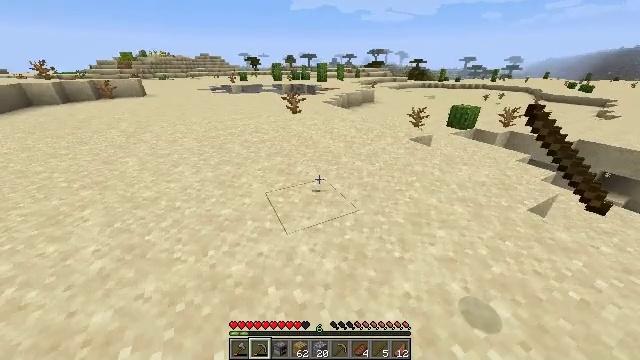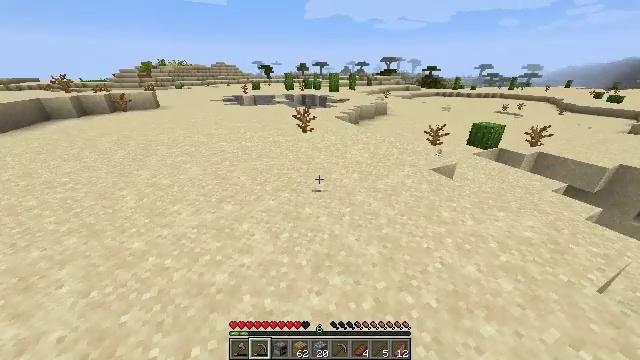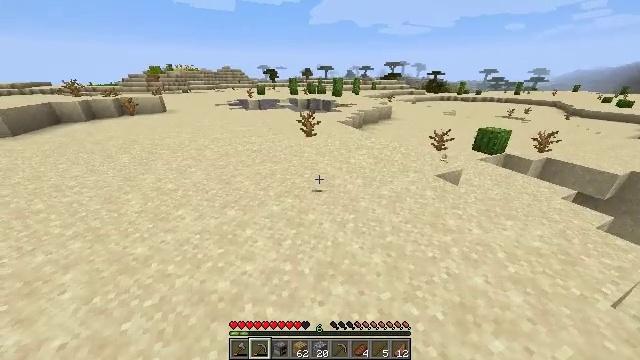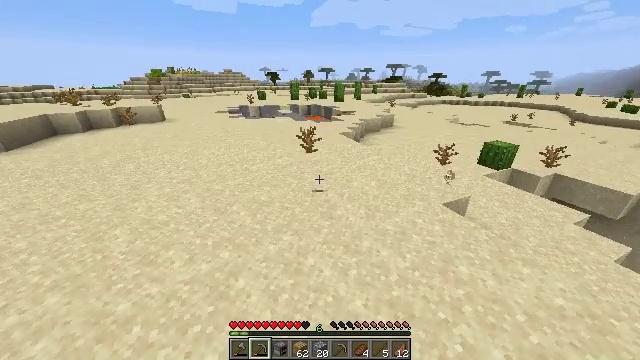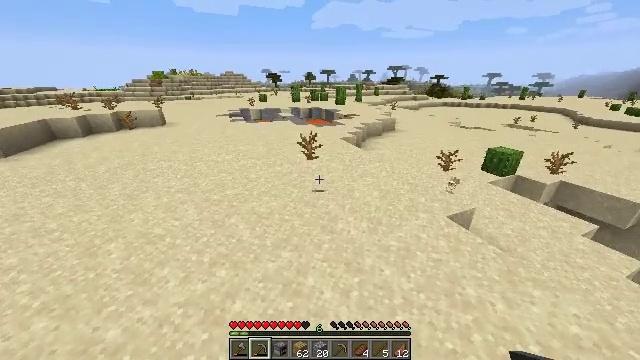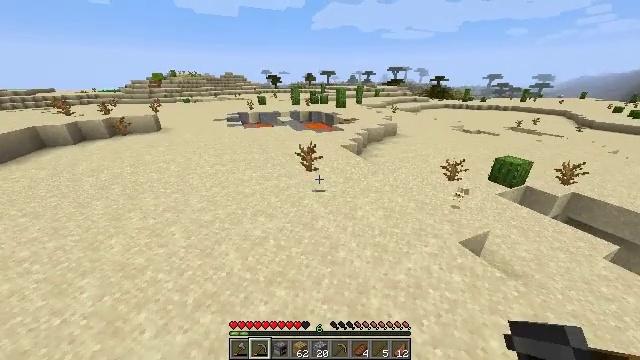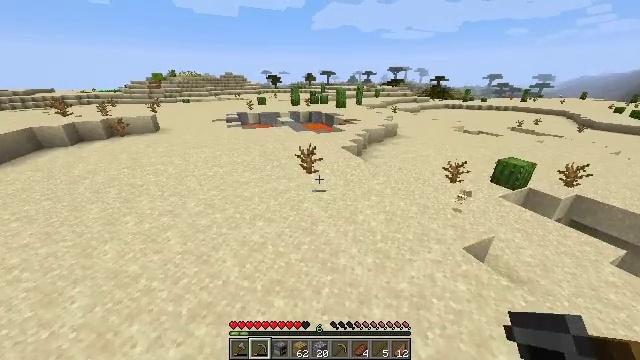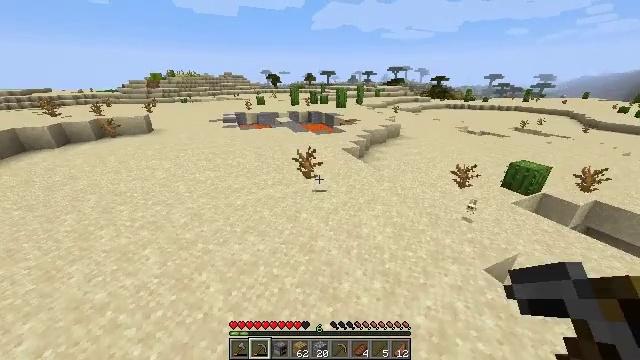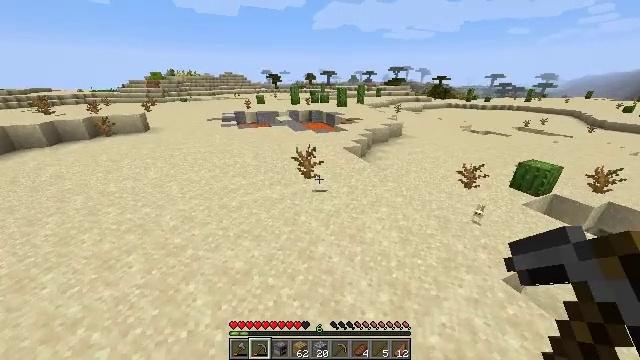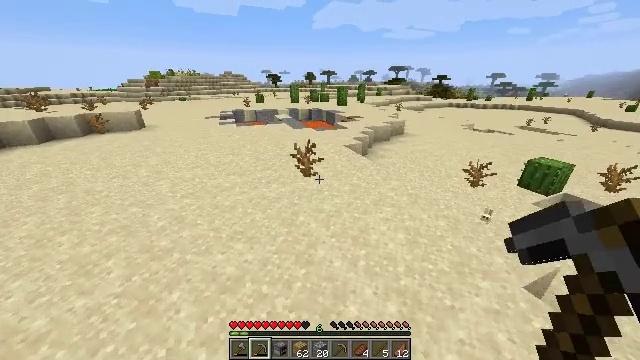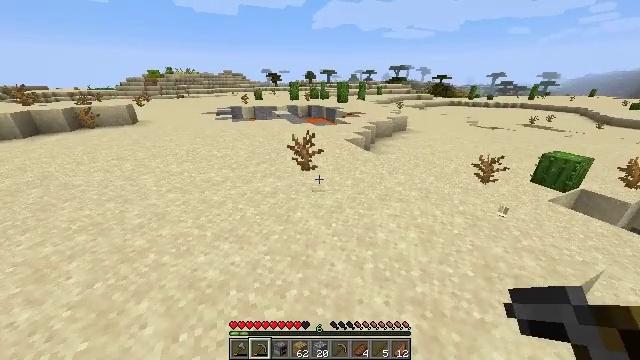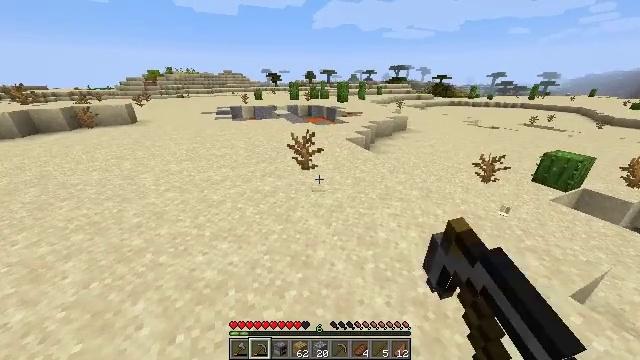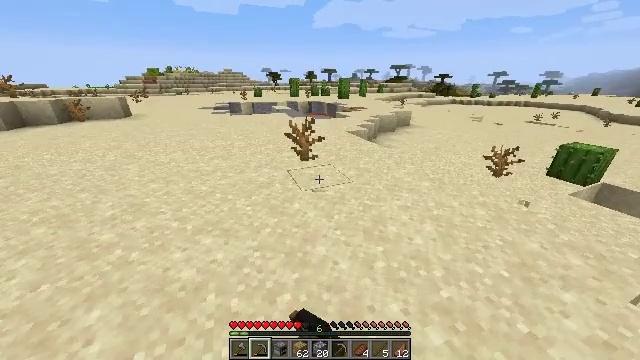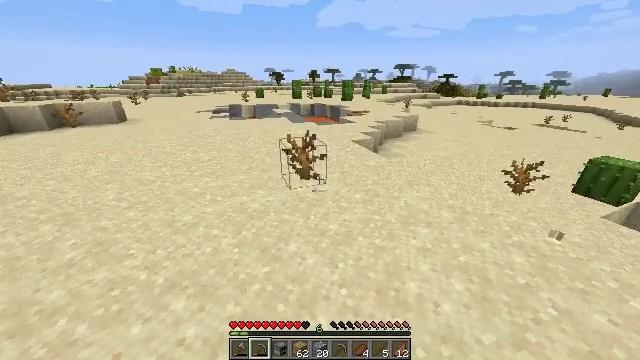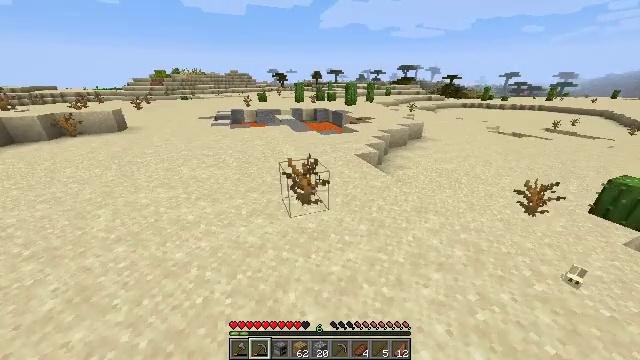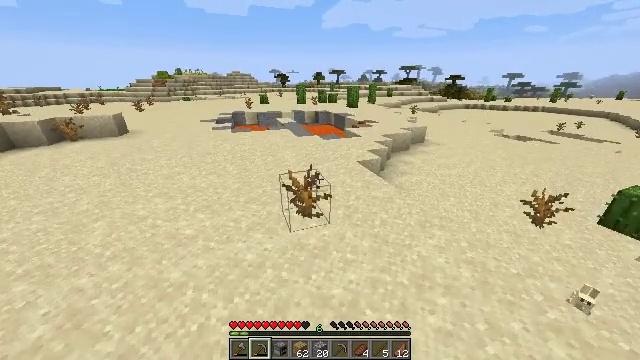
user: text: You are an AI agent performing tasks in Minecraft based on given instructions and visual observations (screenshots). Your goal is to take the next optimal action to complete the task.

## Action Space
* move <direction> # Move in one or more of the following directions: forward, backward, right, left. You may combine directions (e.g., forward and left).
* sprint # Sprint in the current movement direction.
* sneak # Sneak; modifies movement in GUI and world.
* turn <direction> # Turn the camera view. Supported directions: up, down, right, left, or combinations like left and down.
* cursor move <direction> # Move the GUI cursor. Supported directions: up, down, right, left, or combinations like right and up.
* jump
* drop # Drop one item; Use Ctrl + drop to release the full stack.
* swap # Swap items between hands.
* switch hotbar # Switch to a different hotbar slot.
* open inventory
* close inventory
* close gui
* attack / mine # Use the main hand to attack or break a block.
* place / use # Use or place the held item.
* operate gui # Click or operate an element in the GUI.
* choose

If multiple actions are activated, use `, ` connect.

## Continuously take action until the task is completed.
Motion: motion action
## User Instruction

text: Harvest the dead bush.
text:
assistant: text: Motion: move forward, sprint, turn left and up, jump
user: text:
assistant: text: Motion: move forward, sprint, turn left, jump
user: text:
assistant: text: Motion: move forward, sprint, jump
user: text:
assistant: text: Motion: move forward, sprint, jump
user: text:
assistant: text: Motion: move forward, sprint, jump
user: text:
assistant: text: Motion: move forward, sprint, jump
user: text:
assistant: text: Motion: move forward, sprint, jump
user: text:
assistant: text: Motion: move forward, sprint, jump
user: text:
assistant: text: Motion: move forward, sprint, jump
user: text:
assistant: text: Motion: move forward, sprint, attack / mine, jump
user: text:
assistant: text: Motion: move forward, sprint, attack / mine, jump
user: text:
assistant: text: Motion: move forward, sprint, attack / mine, jump
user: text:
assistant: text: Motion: move forward, sprint, attack / mine, jump
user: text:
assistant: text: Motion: move forward, sprint, jump
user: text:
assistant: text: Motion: move forward, sprint, jump
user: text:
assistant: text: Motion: move forward, sprint, attack / mine, jump
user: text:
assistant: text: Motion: move forward, sprint, attack / mine, jump
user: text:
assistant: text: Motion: move forward, sprint, attack / mine, jump
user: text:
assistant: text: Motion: move forward, sprint, turn left and down, jump
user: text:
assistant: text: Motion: move forward, sprint, attack / mine, jump
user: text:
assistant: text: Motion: move forward, sprint, turn left and down, attack / mine, jump
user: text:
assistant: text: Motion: move forward, sprint, attack / mine, jump
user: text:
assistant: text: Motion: move forward, sprint, attack / mine, jump
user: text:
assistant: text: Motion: move forward, sprint, turn down, jump
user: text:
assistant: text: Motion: move forward, sprint, jump
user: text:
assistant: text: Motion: move forward, sprint, turn down, jump
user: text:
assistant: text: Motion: move forward, sprint, turn down, jump
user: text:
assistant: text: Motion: move forward, sprint, turn down, jump
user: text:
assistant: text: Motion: move back, turn left and down, jump
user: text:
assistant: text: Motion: move back, turn left and down